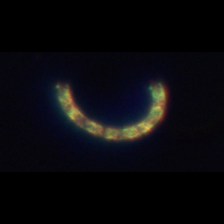
Taxon: Eucampia
Group: Diatoms